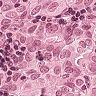
Metastatic tissue present: yes